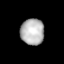
Tissue: lung
Cell type: Epithelial cells
Senescence score: 0.2198
Nuclear area (px): 605
Mean DAPI intensity: 180.904